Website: lowes
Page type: delivery-shipping
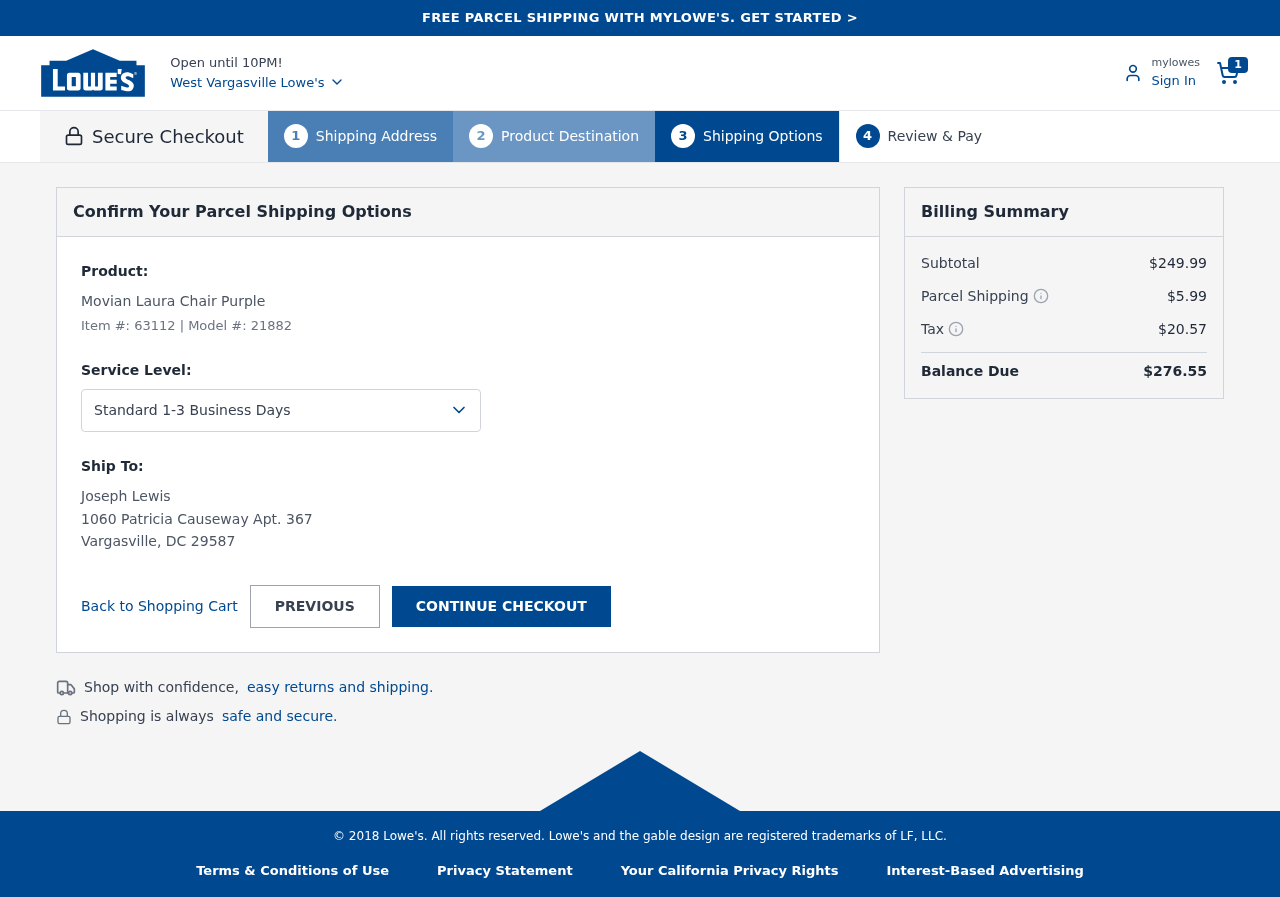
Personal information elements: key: PII_CITY
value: Vargasville
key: PII_CITY_STATE_ZIP
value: Vargasville, DC 29587
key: PII_FULLNAME
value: Joseph Lewis
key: PII_STREET
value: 1060 Patricia Causeway Apt. 367
Product elements: key: PRODUCT1_NAME
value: Movian Laura Chair Purple
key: PRODUCT1_ITEM_NUMBER
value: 63112
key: PRODUCT1_MODEL_NUMBER
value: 21882
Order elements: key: ORDER_NUM_ITEMS
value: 1
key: ORDER_SUBTOTAL
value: $249.99
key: ORDER_SHIPPING_COST
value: $5.99
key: ORDER_TAX
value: $20.57
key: ORDER_TOTAL
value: $276.55